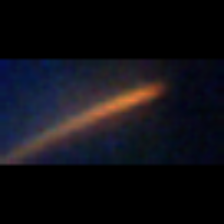
Taxon: Psuedo-nitzschia
Group: Diatoms